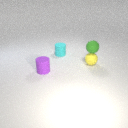
small yellow rubber sphere below small green rubber sphere